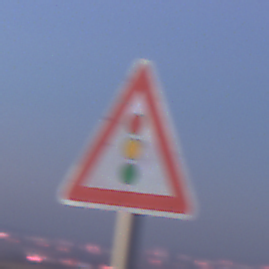
Verkehrszeichen: Lichtzeichenanlage
Umgebung: Outdoor, Nature
Tageszeit: SunriseSunset
Wetter: Clear
Licht: Natural
Jahreszeit: NotSpecified
Kontrast: LowContrast